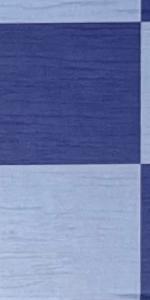
Label: Empty